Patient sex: M
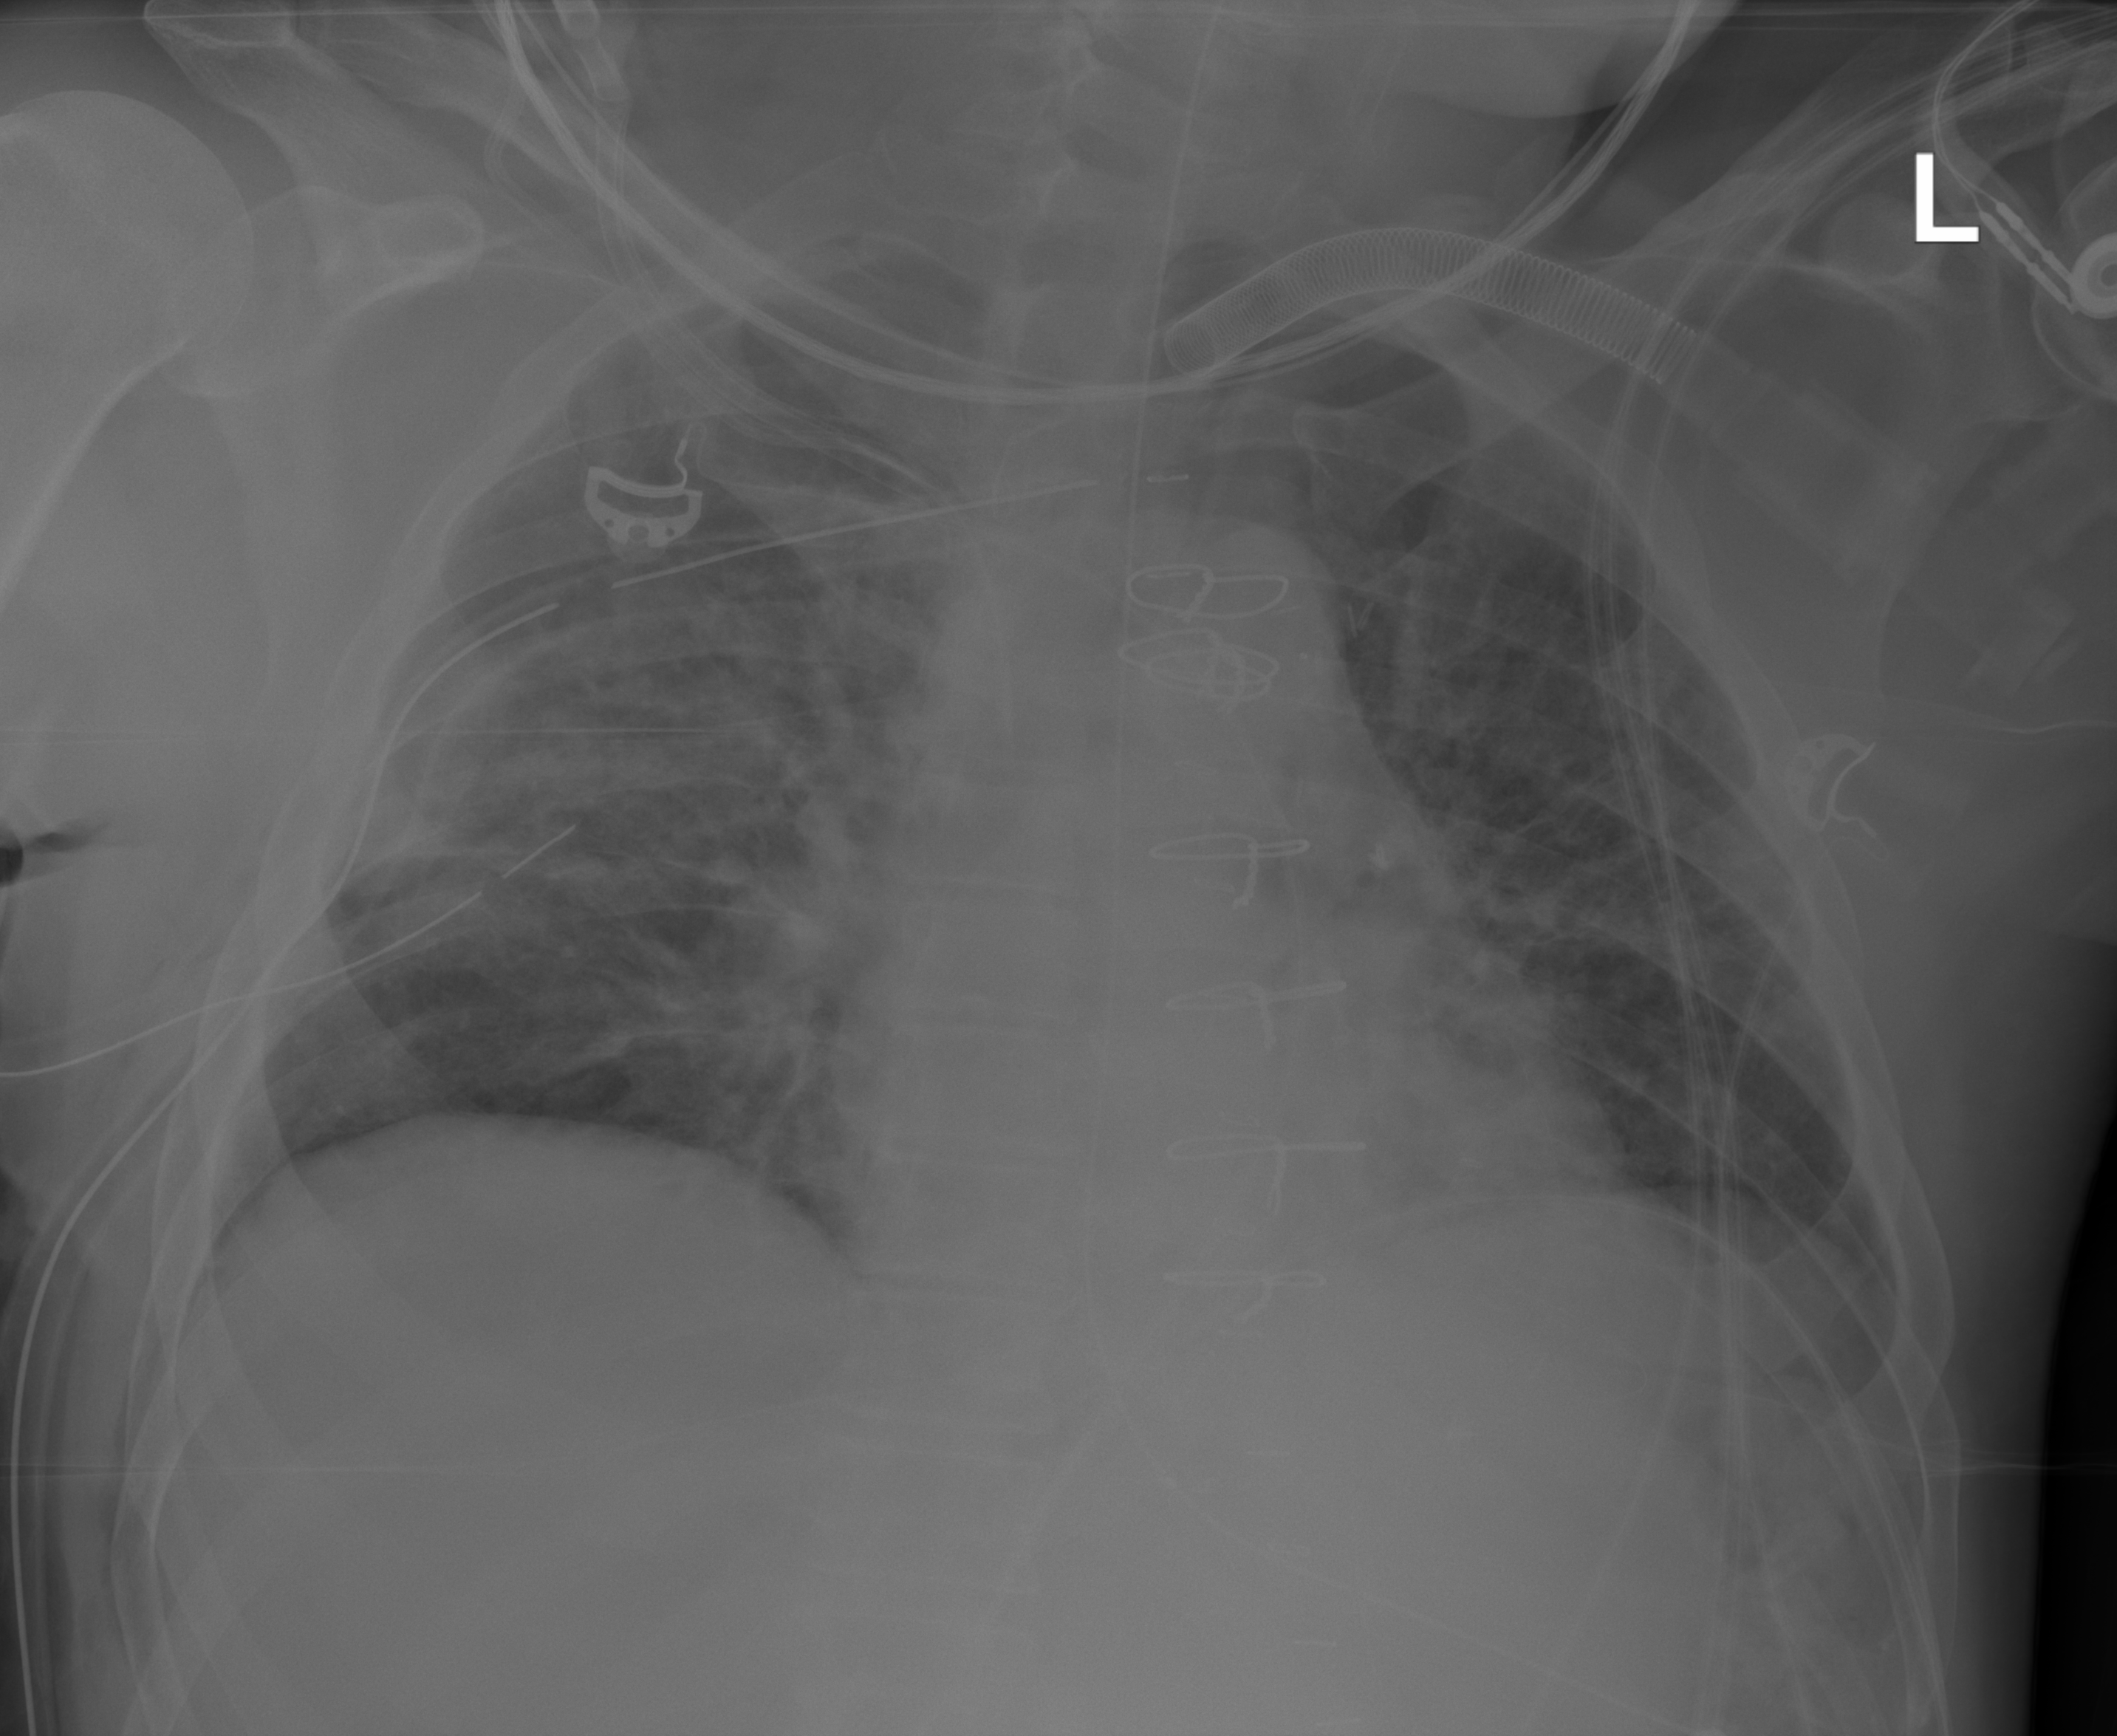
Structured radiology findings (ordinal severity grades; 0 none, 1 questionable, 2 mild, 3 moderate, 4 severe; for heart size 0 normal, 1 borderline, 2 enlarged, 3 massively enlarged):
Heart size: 0
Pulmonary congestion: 2
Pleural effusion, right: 0
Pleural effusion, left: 0
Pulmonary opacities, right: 0
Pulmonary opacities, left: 0
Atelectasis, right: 2
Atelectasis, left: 2